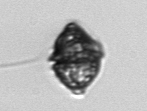
Label: Kryptoperidinium_triquetrum